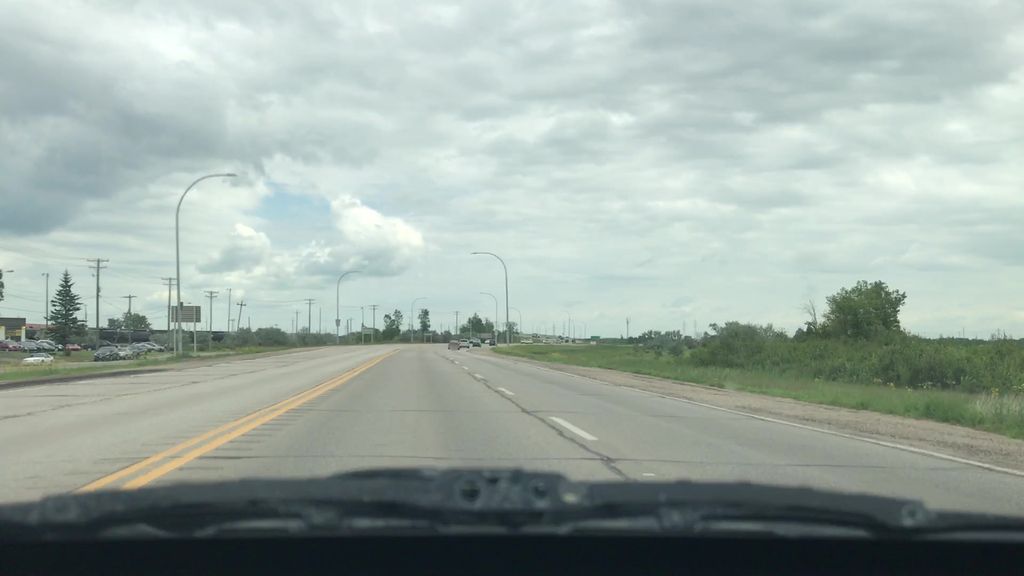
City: winnipeg